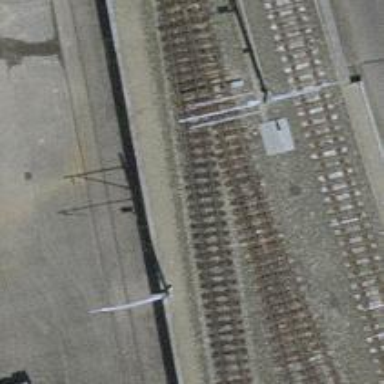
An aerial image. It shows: Railway switch.